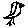
Label: bird